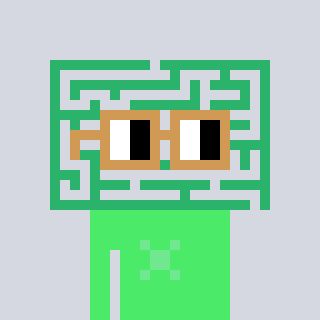
a pixel art character with square brown glasses, a maze-shaped head and a teal-colored body on a cool background